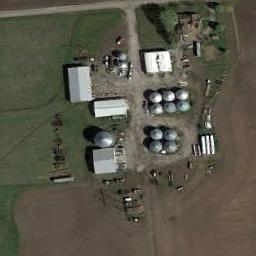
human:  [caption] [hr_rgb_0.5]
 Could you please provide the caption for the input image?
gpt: There are many white storage tanks on the grass next to the bare land .

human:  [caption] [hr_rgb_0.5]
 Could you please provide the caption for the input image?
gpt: There are many buildings of different shapes beside the storage tanks .

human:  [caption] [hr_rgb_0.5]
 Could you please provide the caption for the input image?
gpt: There are many different-sized storage tanks and many buildings in the factory, And there are large lawns in the factory .

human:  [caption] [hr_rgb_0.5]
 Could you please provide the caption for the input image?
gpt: Here are two white storage tanks of the same size .

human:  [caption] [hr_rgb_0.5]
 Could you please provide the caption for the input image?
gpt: There are some storage tanks and buildings beside a green meadow .